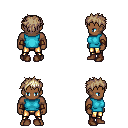
a pixel art fantasy rpg character, male body template, human, dark skin, teal sleeveless shirt, gold greaves, white blonde bedhead hairstyle, leather bracers, brown shoes, four views (front, back, left, right), 2x2 character sprite sheet, small pixel art, hard edges, no anti-aliasing